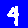
Digit: 4